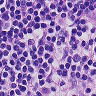
Metastatic tissue present: no